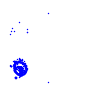
Particle: electron